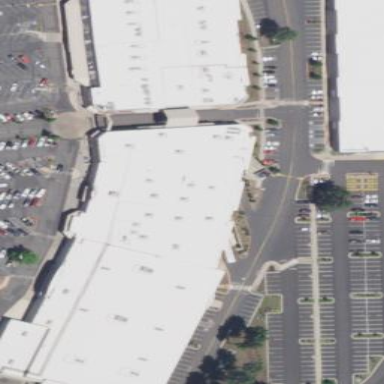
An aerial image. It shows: Department store building.